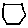
Label: hexagon